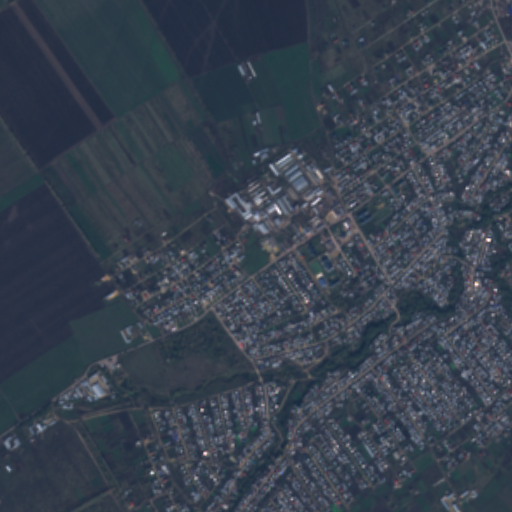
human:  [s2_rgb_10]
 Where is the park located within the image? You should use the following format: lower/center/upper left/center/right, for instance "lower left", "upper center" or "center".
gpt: The park is located in the center of the image.
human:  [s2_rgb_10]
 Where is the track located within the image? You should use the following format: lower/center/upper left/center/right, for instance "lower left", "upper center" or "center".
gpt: The track is located in the center right of the image.
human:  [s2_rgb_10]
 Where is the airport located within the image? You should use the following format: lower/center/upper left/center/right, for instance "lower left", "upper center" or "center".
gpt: There is no airport in the image.